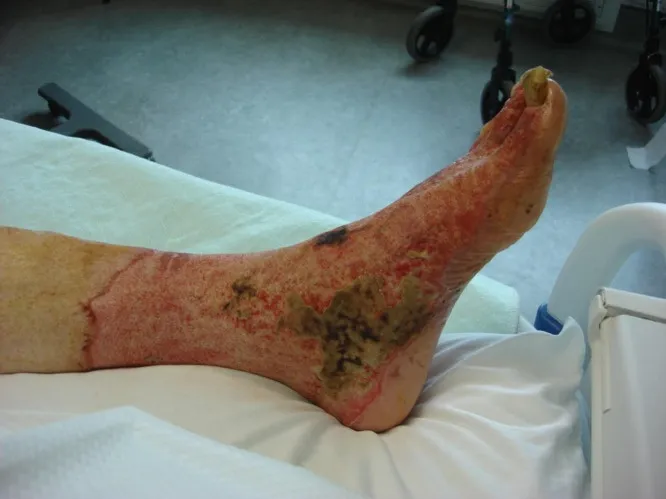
Patient's left foot, post-admission day 4, after multiple sessions of debridement and maggot removal. Cellulitis has resolved at this point, with some remaining areas of necrotic tissue but no visible maggot. Patient consent was obtained for photography and publication.
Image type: medical_photograph (skin_photograph)